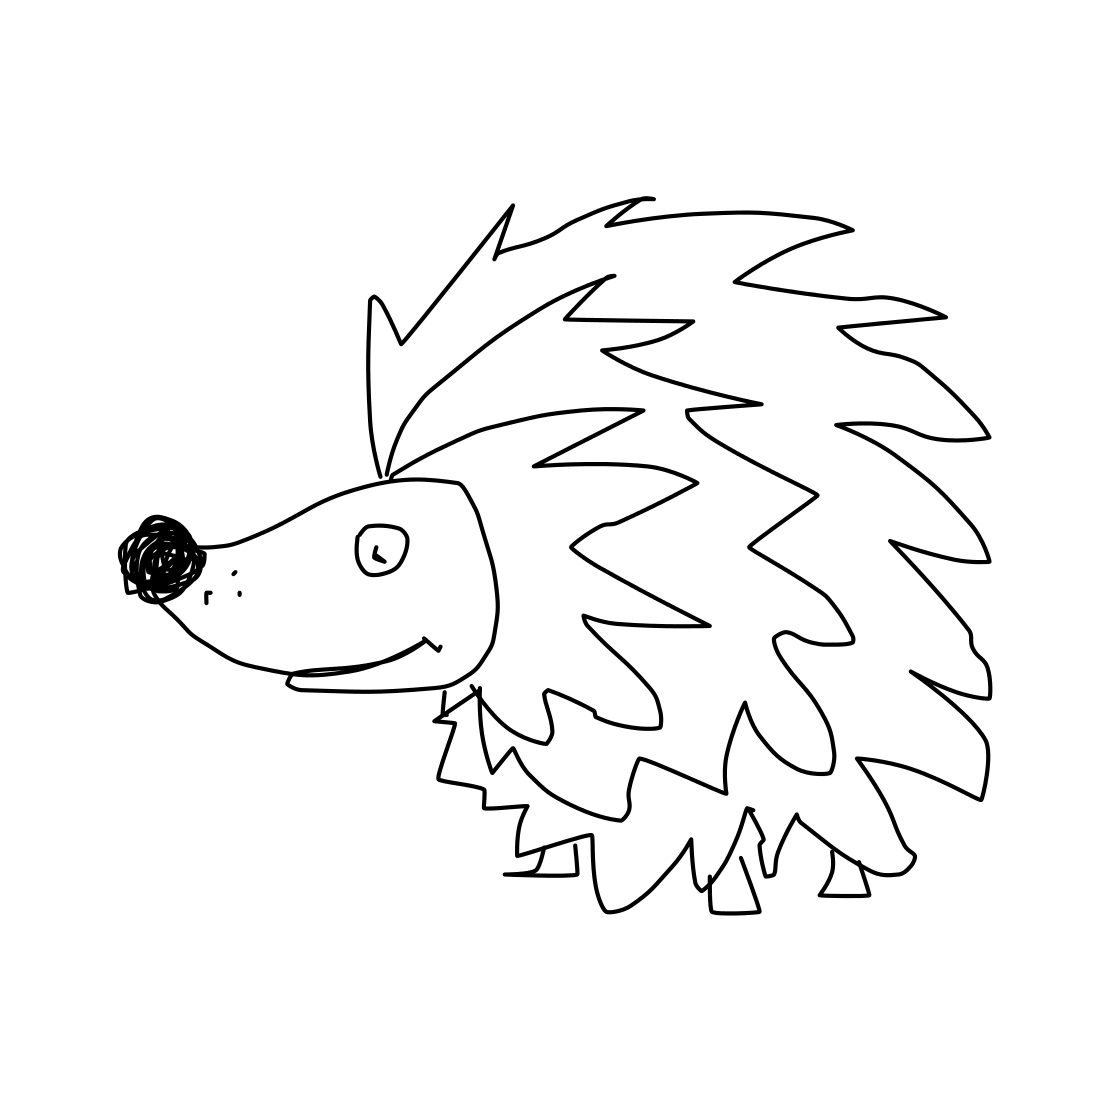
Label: hedgehog